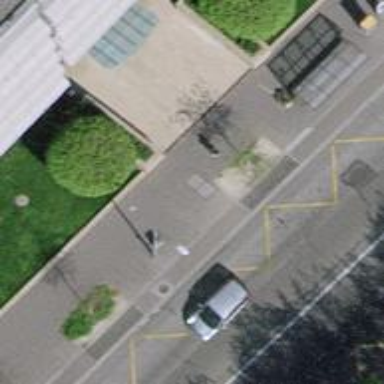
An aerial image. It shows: Bus stop with shelter.